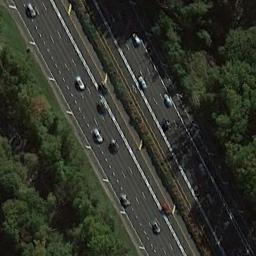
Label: freeway